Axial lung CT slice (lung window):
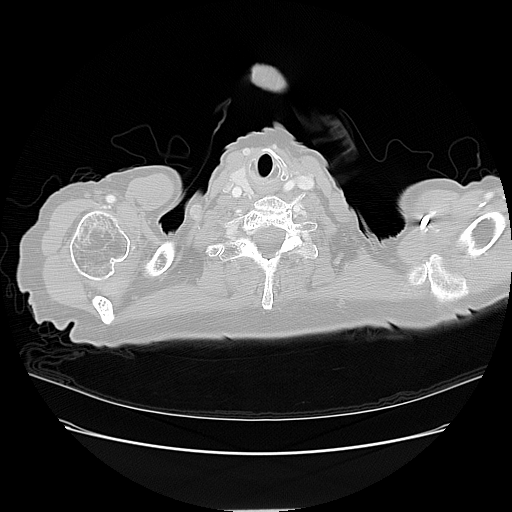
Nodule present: no